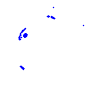
Particle: proton